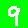
Digit: 9